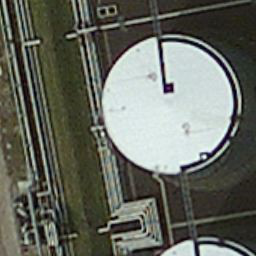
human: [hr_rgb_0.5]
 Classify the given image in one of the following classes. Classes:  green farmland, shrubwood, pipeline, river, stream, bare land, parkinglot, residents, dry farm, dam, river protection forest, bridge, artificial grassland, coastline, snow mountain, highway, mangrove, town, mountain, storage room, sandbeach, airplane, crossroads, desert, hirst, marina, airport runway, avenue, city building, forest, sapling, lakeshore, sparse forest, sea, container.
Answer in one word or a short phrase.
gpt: storage room